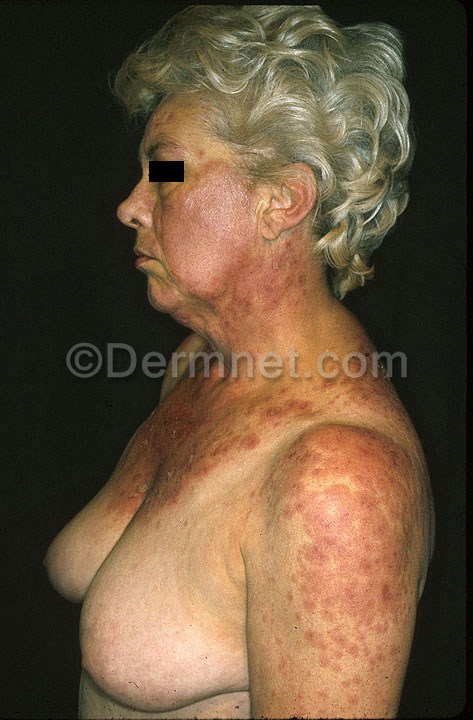
Disease: Lupus and other Connective Tissue diseases